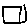
Label: square